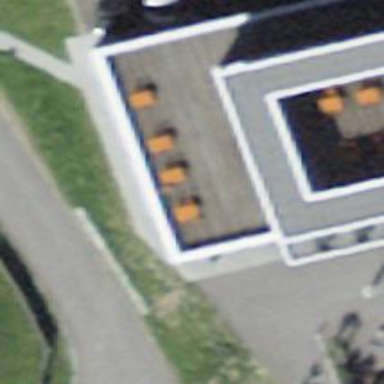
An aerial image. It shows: Restaurant.